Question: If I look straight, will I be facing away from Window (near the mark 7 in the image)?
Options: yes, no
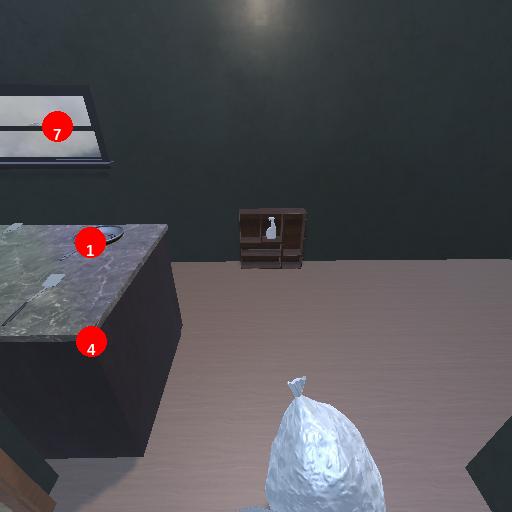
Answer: yes